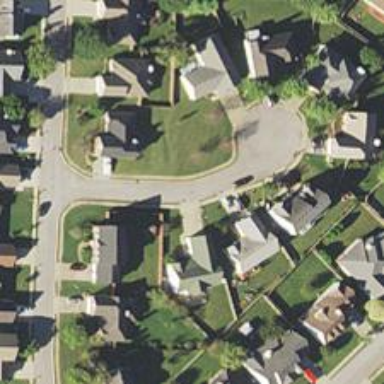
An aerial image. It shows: Residential road with asphalt surface and separate sidewalk.